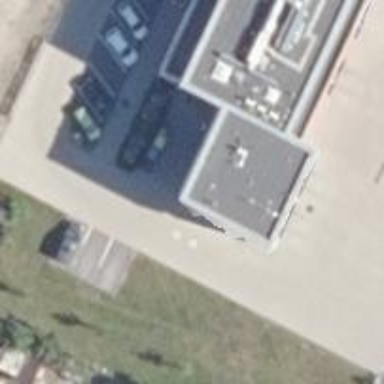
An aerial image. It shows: Ambulance station for emergencies.